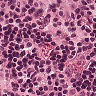
Metastatic tissue present: no